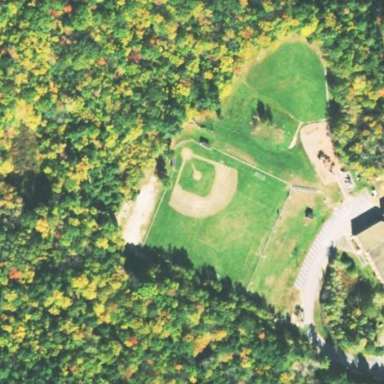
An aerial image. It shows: Baseball pitch for leisure and sports activities.